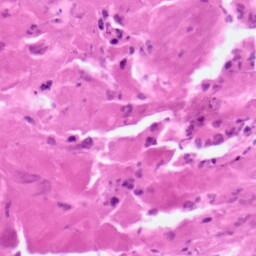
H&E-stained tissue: Pancreatic